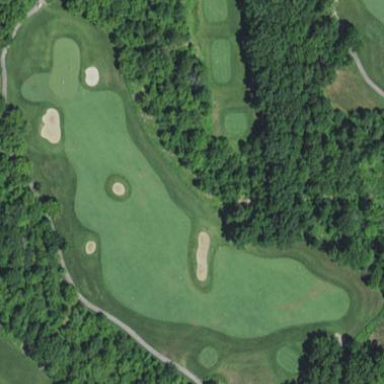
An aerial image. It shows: Golf rough area.